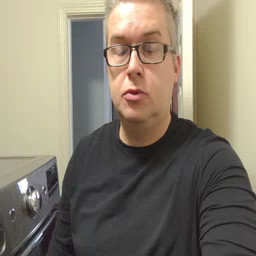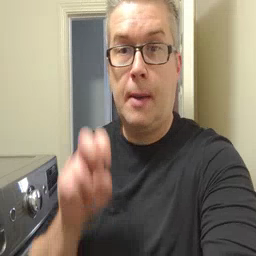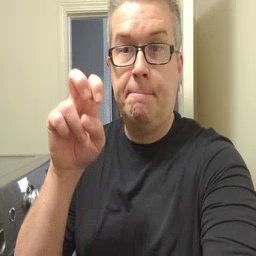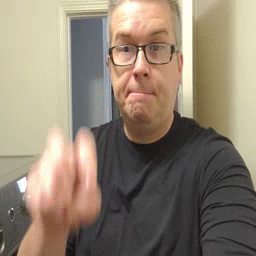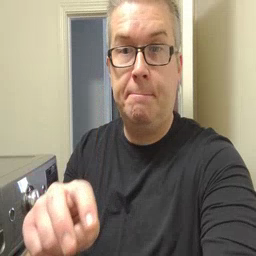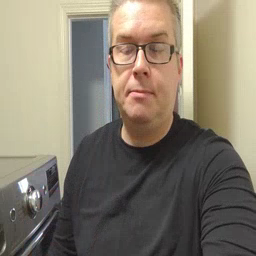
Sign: jump